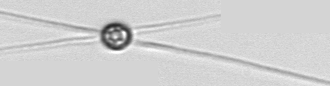
Label: Chaetoceros_danicus